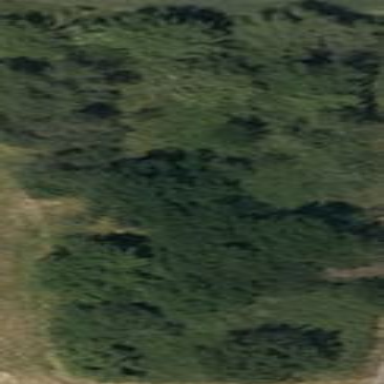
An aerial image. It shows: Mixed deciduous forest with variety of trees.